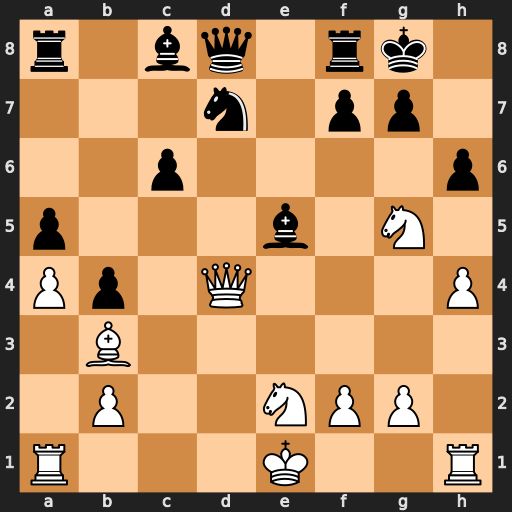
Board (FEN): r1bq1rk1/3n1pp1/2p4p/p3b1N1/Pp1Q3P/1B6/1P2NPP1/R3K2R
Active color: w
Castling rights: KQ
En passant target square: -
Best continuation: Qe4 Nf6 Qxe5